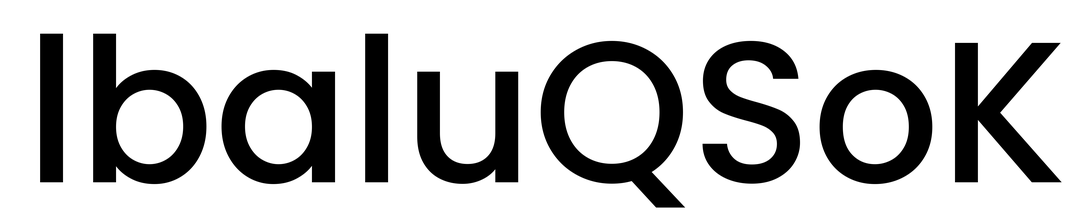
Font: Poppins-Medium